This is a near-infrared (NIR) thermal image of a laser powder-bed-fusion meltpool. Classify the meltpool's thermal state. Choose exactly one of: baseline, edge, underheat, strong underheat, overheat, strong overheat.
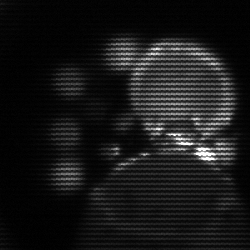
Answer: edge